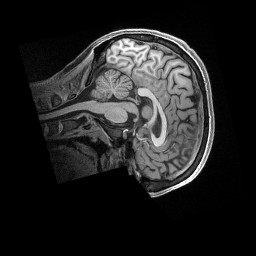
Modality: T1w
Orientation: sagittal
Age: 24
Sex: male
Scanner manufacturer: siemens
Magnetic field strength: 3 T
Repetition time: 2.5 s
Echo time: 0.00296 s